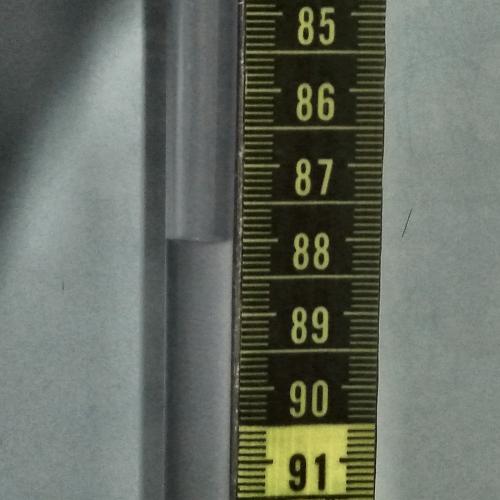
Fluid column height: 88.0 cm